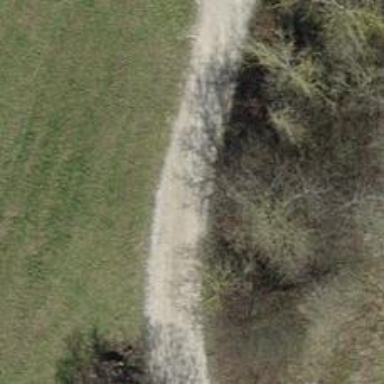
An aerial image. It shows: Track with grade2 pebblestone surface.